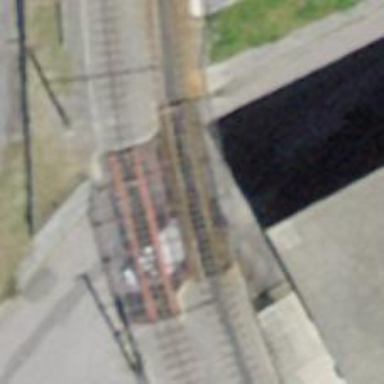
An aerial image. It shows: Narrow-gauge railway bridge with electrified contact lines and one track.